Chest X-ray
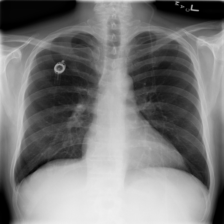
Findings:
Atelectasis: negative
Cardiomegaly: positive
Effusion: positive
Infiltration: negative
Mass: negative
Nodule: positive
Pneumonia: negative
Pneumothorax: negative
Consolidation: negative
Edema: negative
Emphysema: negative
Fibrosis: negative
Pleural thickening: negative
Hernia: negative